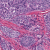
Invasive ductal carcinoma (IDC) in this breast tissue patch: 0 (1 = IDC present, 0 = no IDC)